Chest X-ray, PA view. Patient: 23 years old, sex M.
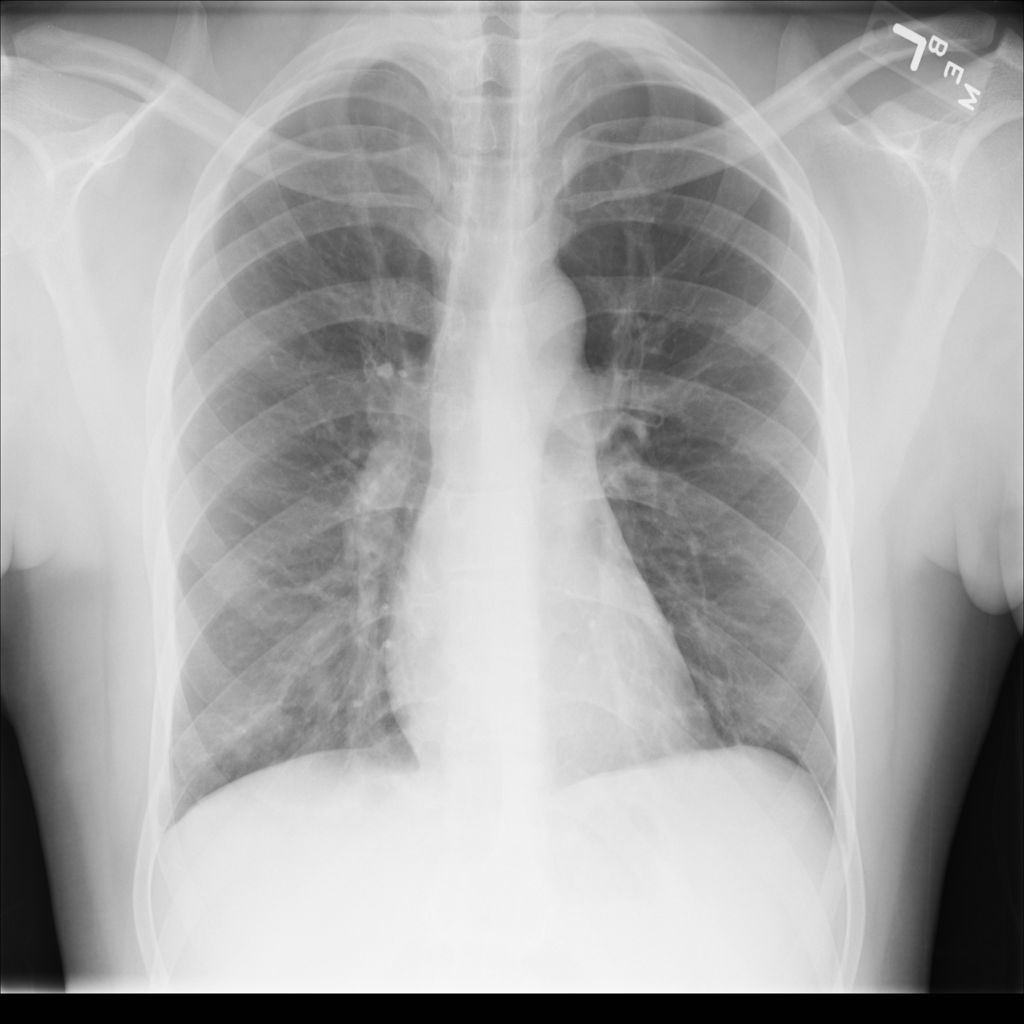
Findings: No Finding